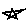
Label: star